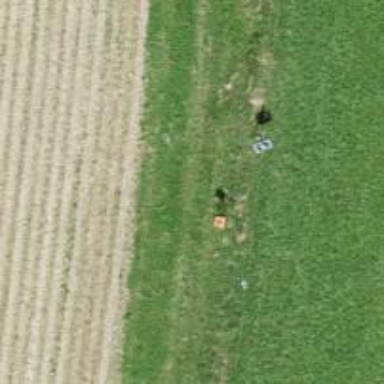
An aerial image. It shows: Pole with roof-covered pipeline marker.